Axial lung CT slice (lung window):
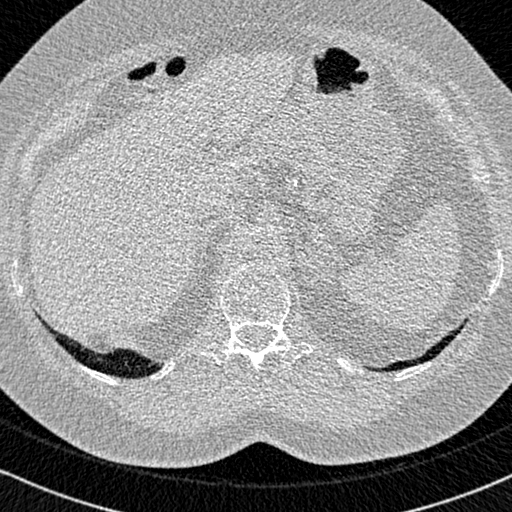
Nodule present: no